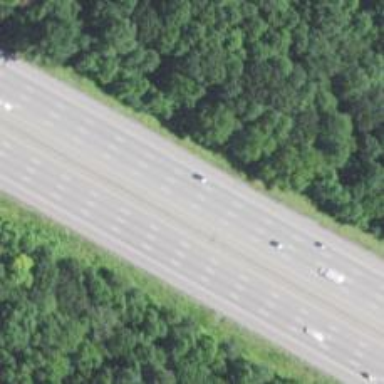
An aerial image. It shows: Asphalt motorway.